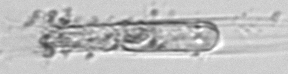
Label: Tintinnina